Question: Given this Linq query to connect 3 tables just to retrieve the CategoryName I end up with the 2 categories but also with the same title twice. I suspect I need a group by to eliminate the duplicate title and keep the 2 categories.
'''
From ca In be_Categories Join c In be_PostCategory On ca.CategoryID Equals (c.CategoryID)
Join p1 In be_Posts On c.PostID Equals (p1.PostID) Where p1.PostRowID = 1002
Select ca.CategoryName, p1.title
'''
I have test the query in LinqPad and this is what I get:

I suspect I need a Group By to get the query working right so i can return the 2 categories but just one of everything else. I've been reading various resources on Group By but am no closer to getting it to work.
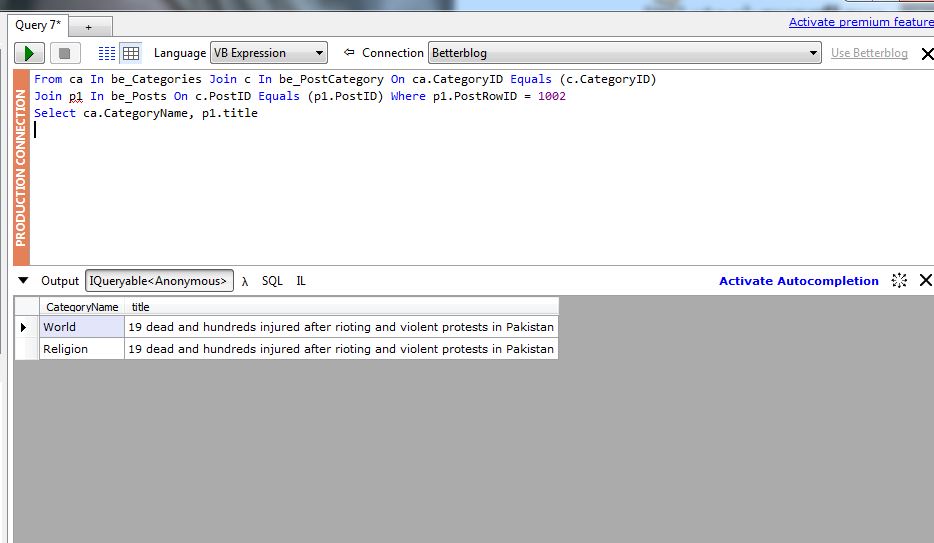
Answer: From the query and the results it looks like there is 2 Categories that meet the filter criteria, Group By will not make them go away, you might be missing a join which might filter out one, but most likely you need more filter criteria to eliminate one of the Category names
Here's a link that might help you do it in one query the .Aggregate()
<URL>